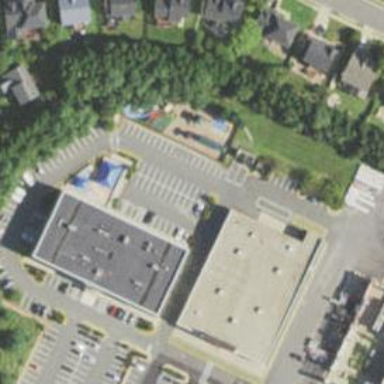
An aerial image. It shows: Parking space is available.